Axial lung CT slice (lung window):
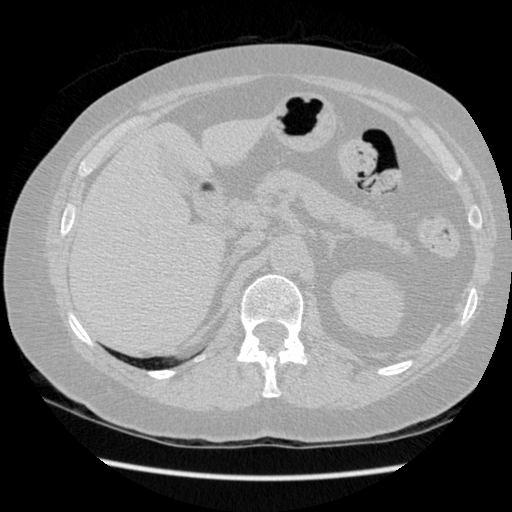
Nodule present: no